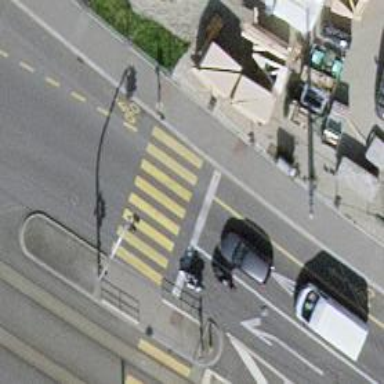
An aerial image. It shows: Road with traffic signals.